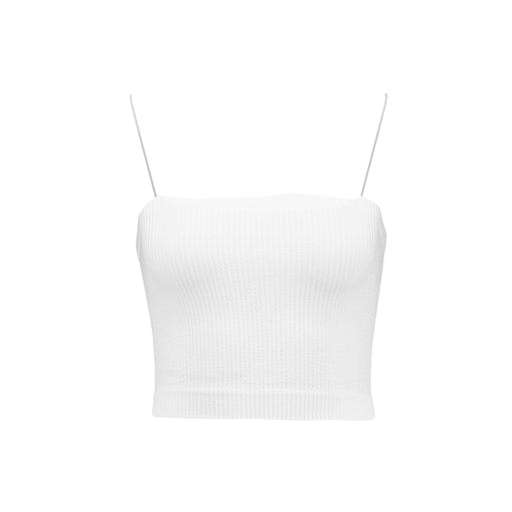
small white tube top, white tube top, white crop tank, white background